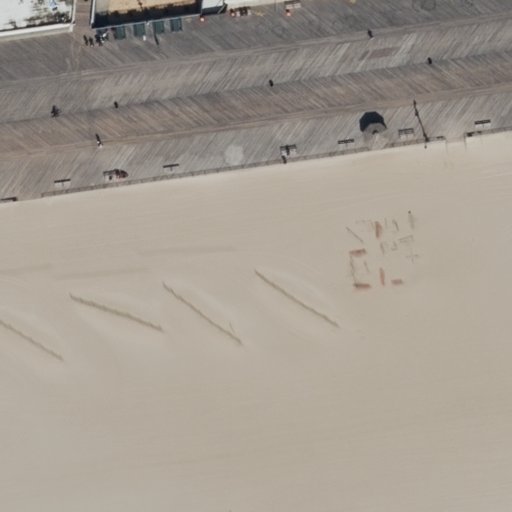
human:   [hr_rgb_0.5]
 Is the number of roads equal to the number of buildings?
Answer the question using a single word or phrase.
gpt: no

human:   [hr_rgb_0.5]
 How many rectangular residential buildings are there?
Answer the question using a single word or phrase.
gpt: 1

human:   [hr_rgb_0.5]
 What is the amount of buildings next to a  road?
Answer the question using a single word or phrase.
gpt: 1

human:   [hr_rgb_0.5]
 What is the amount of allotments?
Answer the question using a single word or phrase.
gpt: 0

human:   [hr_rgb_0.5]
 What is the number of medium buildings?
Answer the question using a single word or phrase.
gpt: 0

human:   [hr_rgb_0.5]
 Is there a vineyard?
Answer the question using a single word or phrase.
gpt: no

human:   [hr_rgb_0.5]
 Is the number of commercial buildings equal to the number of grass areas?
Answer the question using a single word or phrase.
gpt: yes

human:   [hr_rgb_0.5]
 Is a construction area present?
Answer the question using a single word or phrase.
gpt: no

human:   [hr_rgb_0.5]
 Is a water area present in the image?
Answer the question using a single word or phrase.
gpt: no

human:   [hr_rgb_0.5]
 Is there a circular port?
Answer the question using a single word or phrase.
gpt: no

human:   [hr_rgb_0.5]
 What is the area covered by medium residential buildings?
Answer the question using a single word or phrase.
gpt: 0m2

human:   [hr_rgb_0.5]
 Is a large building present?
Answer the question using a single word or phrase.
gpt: no

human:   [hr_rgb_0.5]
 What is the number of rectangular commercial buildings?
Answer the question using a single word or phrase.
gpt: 0

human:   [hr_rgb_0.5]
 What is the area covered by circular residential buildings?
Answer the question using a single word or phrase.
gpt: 0m2

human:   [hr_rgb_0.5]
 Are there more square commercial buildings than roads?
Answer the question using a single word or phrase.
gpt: no

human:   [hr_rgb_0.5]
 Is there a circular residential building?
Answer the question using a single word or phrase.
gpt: no

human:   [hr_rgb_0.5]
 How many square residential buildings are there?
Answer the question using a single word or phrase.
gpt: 0

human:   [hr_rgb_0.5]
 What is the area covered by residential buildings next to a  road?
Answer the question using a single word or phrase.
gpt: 68m2

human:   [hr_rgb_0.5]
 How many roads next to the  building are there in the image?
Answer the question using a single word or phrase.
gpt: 2

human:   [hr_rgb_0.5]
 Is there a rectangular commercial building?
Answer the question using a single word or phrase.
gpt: no

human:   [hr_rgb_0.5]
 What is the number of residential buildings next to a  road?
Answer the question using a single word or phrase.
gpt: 1

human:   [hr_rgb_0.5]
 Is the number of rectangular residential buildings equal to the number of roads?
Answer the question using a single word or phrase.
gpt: no

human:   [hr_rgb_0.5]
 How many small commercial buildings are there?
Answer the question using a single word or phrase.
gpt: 0

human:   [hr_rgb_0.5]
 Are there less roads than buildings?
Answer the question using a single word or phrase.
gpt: no

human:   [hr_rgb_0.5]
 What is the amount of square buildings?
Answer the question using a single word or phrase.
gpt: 0

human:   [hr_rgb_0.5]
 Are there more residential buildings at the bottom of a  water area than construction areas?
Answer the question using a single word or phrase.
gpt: no

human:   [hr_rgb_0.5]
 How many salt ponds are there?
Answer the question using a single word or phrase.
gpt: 0

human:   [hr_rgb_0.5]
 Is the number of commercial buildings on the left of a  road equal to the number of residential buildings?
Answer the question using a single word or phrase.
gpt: no

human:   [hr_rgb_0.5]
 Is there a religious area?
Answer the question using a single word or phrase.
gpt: no

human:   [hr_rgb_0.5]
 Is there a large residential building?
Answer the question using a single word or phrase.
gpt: no

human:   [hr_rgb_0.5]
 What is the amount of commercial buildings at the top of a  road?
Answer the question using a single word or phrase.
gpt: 0

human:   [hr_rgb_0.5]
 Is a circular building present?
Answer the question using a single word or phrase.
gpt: no

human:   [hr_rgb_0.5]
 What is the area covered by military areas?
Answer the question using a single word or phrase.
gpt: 0m2

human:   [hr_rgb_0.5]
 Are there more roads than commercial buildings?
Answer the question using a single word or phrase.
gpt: yes

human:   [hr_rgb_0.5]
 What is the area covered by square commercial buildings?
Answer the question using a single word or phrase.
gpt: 0m2

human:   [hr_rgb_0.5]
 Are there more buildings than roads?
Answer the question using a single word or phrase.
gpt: no